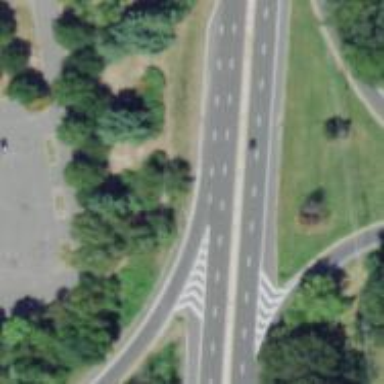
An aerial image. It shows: Junction.